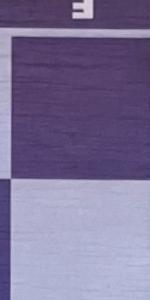
Label: Empty